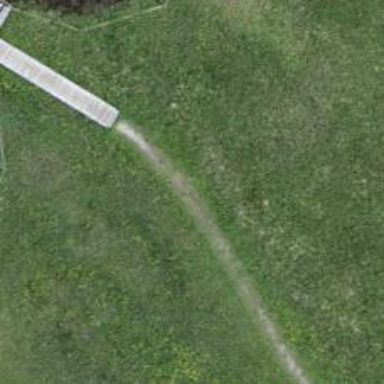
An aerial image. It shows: Path.